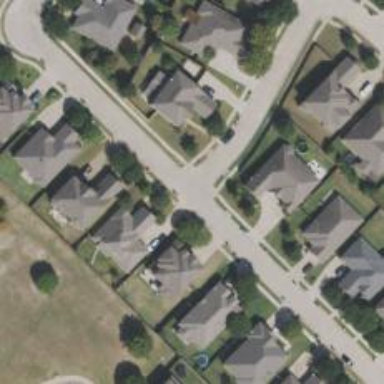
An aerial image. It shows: Residential road.